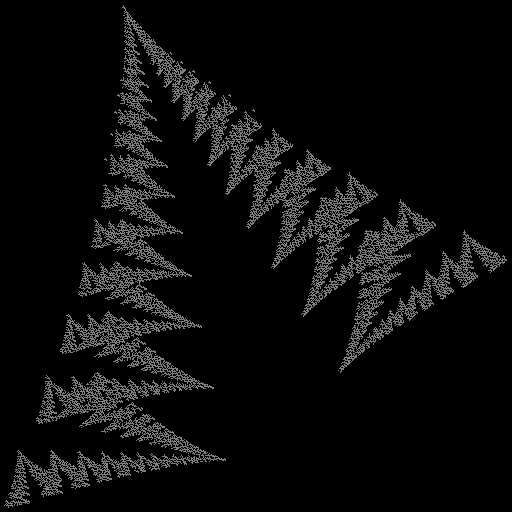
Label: zigzag